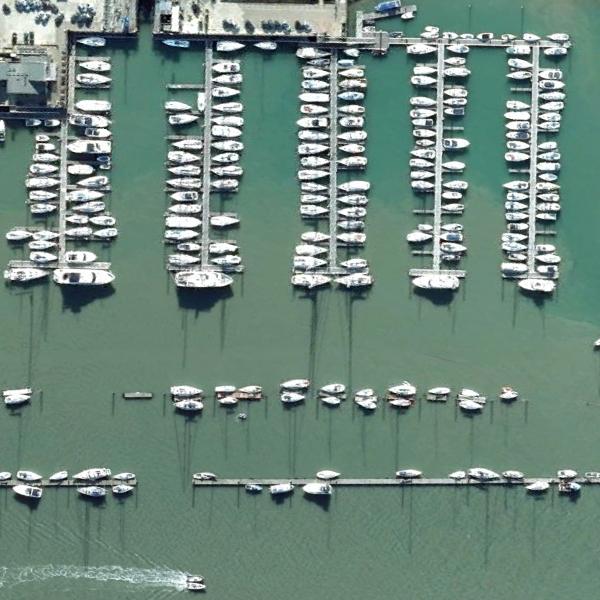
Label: Port